Interaction volume radius: 5 \u00c5
Interaction volume height: 15 \u00c5
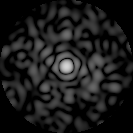
Disorder parameter: 0.7711